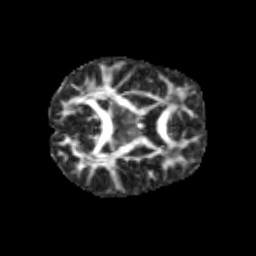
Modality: FA
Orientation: axial
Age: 12
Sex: female
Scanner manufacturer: siemens
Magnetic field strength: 3 T
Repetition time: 3.8 s
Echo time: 0.07 s